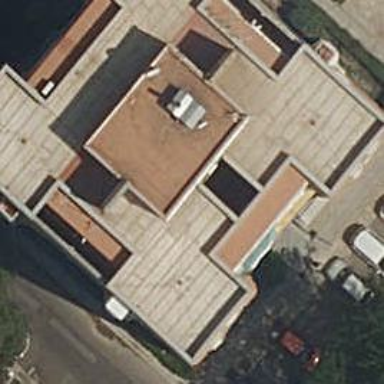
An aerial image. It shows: Part of building.